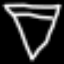
Label: diamond